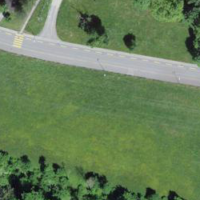
EUNIS habitat code: 24
Species observed at this site:
Symphoricarpos albus